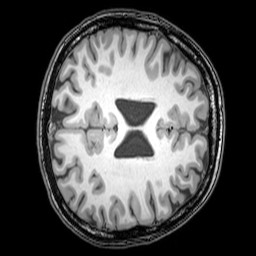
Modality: T1w
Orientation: axial
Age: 23
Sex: female
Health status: healthy
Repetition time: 0.081 s
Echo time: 0.037 s